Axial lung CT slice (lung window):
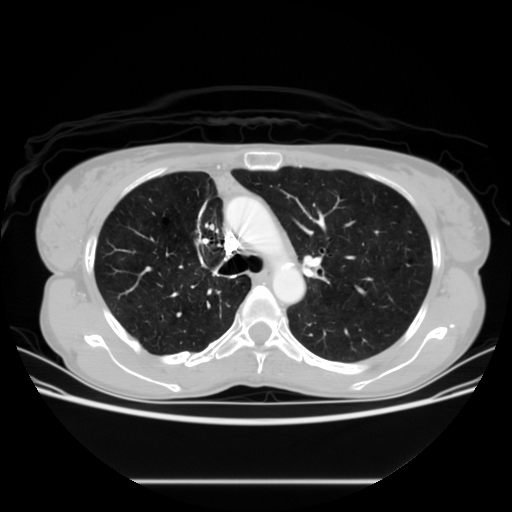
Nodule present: no